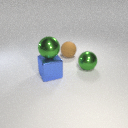
large green metal sphere above large blue metal cube